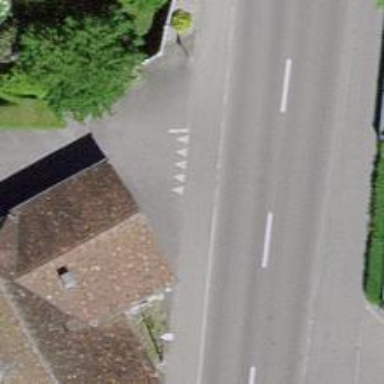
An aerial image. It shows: Road with "give way" sign.